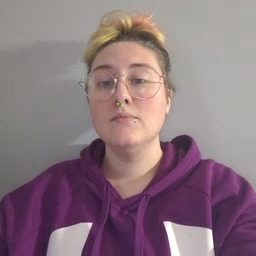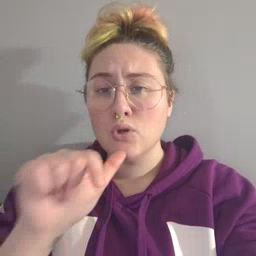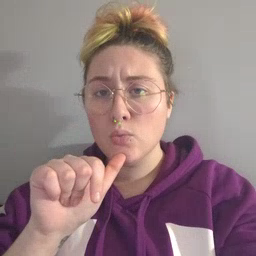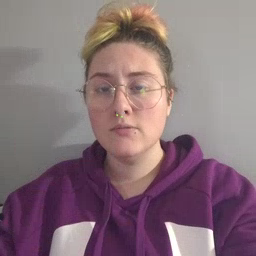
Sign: who